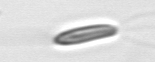
Label: Chrysochromulina